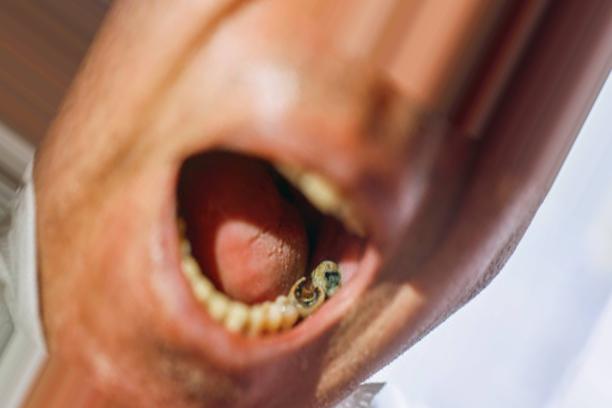
Condition: Caries